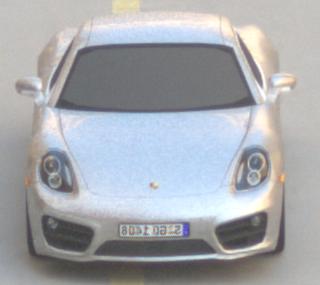
Make: Porsche
Model: Cayman
Detailed model: Cayman (981C)
Model produced from: 2013/03
Model produced until: 2014/04
Doors: 2
Color: white
Road condition: dry road
Daytime: morning or afternoon
Contrast: low contrast